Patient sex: M
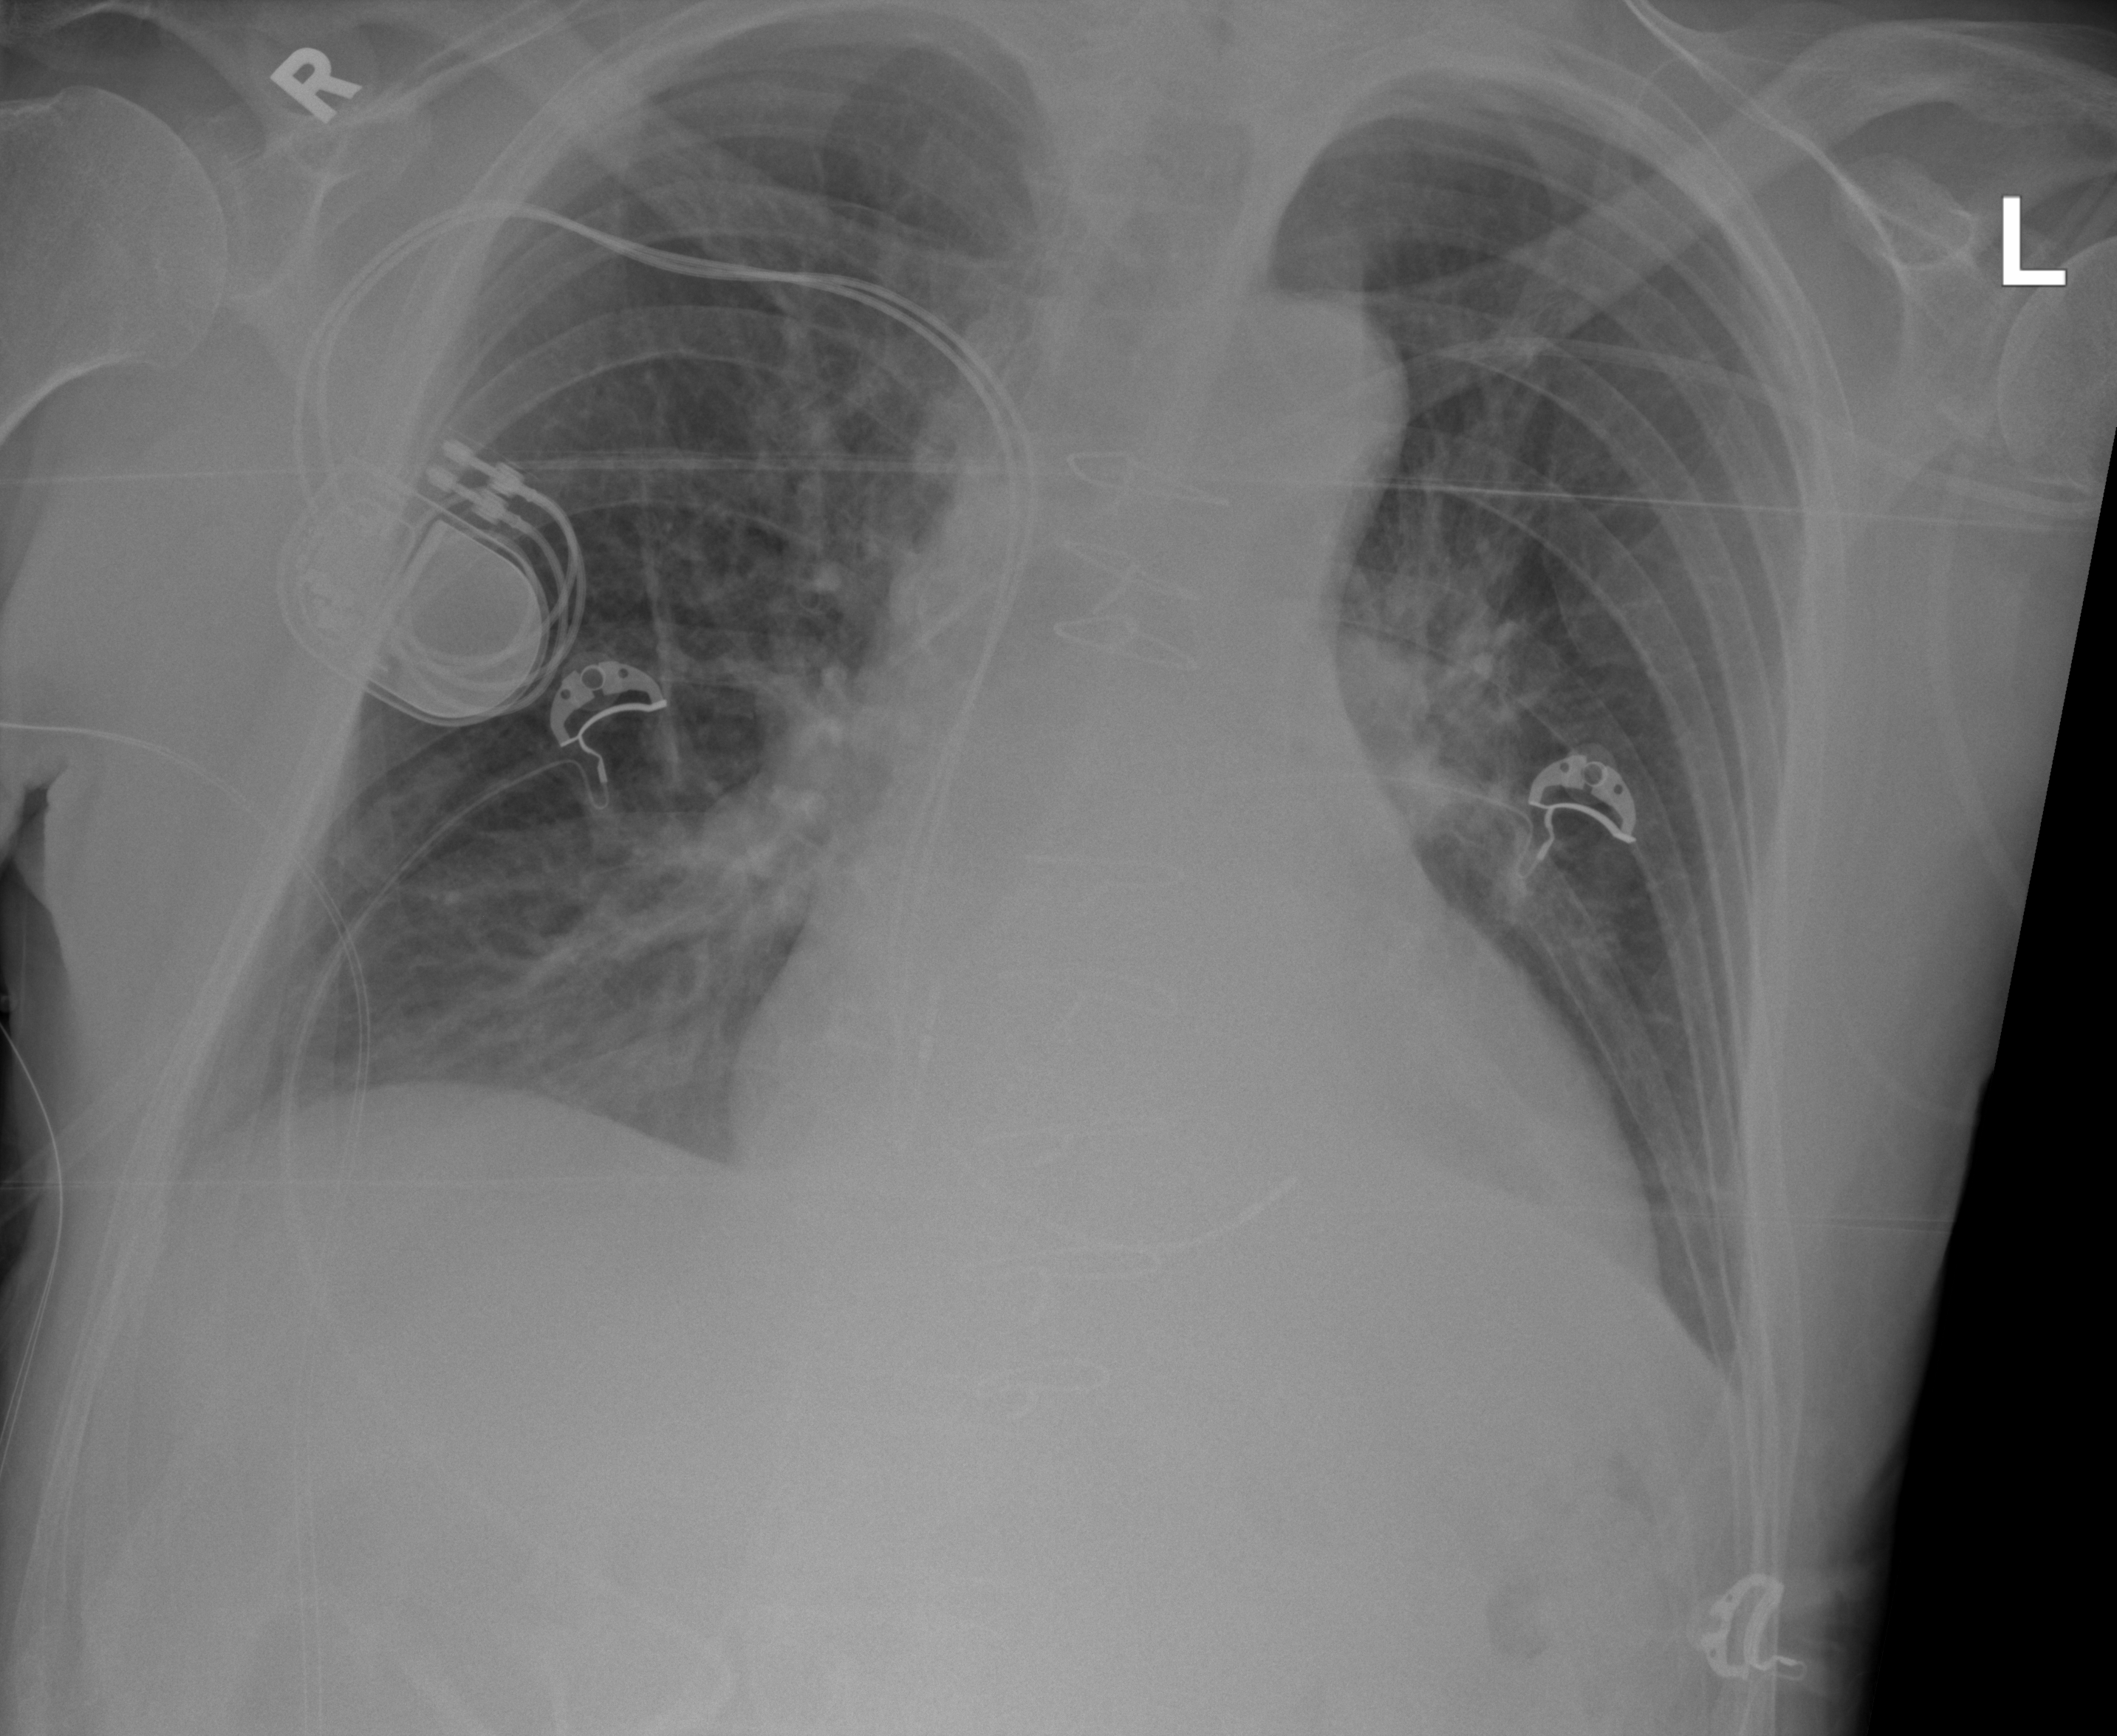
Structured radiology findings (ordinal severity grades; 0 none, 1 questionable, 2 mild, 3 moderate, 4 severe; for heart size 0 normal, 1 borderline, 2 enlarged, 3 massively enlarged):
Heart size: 2
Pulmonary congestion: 2
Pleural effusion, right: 2
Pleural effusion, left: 0
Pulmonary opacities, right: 2
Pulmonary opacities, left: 2
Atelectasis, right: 2
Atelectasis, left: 0